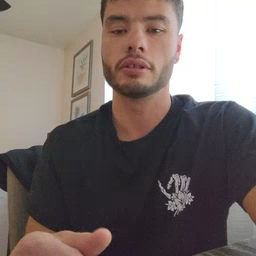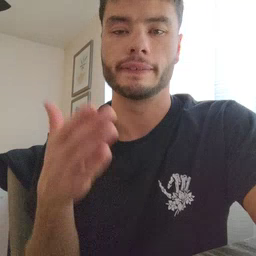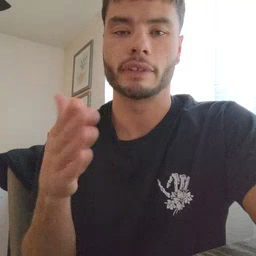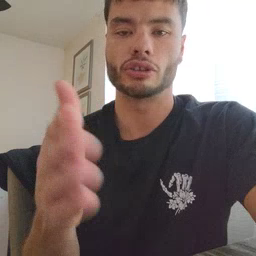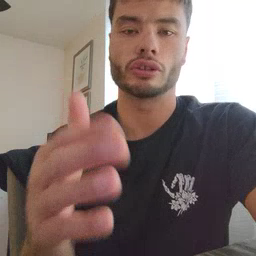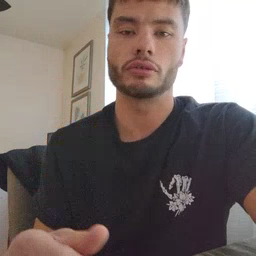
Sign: fish